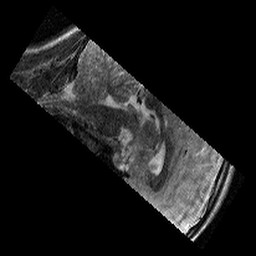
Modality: T2w
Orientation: sagittal
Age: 12
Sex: female
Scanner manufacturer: siemens
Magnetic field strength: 3 T
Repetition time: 9.23 s
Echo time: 0.067 s